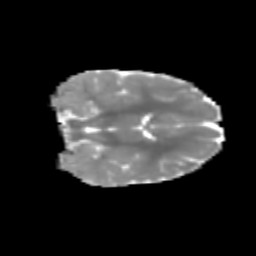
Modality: MD
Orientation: coronal
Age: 7
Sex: female
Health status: healthy